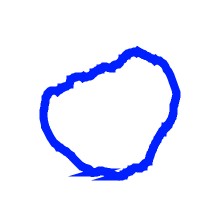
Shape: circle